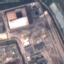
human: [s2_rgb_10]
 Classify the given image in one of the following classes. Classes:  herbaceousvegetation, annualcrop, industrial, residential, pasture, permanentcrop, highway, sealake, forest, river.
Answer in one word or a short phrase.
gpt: Industrial